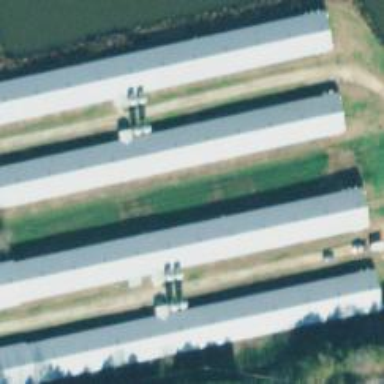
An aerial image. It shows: Poultry house.